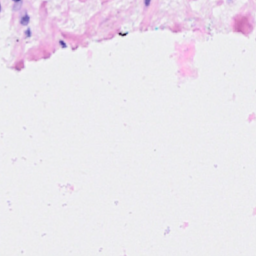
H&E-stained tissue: Breast